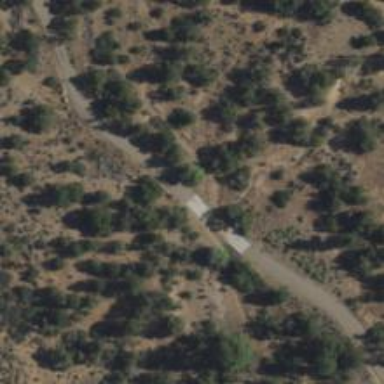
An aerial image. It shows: Service road leading to low water crossing bridge.